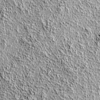
Label: not_dusty